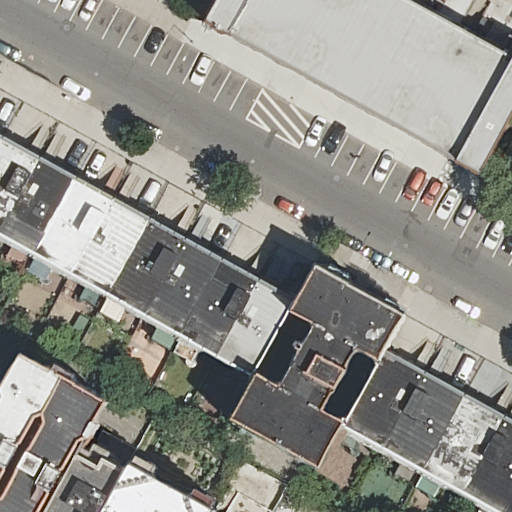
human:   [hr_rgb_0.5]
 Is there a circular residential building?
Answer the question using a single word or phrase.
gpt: no

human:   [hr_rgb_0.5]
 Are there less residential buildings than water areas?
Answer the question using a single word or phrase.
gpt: no

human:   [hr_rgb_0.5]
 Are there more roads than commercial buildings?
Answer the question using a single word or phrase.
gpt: yes

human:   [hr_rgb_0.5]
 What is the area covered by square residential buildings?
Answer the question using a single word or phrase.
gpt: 0m2

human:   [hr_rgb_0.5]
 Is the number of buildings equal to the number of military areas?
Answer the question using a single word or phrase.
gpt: no

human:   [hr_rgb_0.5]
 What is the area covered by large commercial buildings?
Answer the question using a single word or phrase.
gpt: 0m2

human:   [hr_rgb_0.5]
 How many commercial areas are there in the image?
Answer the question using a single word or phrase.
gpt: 0

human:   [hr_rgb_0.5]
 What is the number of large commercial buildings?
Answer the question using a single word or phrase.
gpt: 0

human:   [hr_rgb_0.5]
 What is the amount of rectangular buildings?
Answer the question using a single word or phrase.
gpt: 17

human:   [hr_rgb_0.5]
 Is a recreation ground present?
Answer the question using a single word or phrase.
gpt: no

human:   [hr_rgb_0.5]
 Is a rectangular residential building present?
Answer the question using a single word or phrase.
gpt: yes

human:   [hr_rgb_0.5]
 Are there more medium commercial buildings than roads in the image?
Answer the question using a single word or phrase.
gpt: no

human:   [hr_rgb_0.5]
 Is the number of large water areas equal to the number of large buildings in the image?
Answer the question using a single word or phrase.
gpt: no

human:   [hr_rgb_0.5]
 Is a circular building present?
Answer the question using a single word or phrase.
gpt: no

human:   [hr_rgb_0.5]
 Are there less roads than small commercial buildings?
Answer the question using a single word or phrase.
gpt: no

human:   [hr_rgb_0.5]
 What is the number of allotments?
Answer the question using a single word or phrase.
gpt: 0

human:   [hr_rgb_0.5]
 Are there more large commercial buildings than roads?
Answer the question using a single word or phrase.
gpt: no

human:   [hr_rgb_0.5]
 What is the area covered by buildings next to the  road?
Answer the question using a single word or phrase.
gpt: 3102m2

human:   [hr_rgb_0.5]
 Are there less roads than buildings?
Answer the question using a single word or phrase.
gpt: yes

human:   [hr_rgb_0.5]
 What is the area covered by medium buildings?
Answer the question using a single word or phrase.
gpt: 2179m2

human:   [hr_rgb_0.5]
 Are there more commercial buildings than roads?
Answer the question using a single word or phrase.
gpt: no

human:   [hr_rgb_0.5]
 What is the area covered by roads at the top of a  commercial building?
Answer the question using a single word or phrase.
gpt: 0m2

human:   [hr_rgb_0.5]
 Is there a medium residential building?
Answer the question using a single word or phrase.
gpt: yes

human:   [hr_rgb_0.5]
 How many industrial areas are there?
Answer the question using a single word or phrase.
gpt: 0

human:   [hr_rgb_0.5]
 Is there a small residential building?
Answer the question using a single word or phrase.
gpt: yes

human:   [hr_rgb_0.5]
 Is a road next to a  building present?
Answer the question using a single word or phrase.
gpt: yes

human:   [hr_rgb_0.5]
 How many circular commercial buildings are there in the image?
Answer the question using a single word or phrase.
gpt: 0

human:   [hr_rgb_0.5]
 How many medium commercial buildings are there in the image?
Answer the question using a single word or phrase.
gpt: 0

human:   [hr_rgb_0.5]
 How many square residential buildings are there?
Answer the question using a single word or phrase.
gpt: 0

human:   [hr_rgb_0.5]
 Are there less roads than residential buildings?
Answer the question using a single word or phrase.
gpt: yes

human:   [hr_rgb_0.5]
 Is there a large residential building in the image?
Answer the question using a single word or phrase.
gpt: yes

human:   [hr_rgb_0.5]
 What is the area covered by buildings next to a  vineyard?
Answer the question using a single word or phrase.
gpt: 0m2

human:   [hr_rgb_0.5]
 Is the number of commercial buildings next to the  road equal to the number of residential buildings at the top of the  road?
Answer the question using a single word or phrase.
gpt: no

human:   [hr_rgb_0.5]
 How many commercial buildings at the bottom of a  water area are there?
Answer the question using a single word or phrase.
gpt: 0

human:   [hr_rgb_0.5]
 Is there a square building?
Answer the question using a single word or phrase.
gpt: no

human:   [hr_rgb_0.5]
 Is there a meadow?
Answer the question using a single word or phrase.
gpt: no